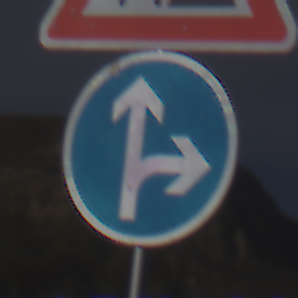
Verkehrszeichen: VorgeschriebeneFahrtrichtungGeradeausOderRechts
Zusatzzeichen oben: Arbeitsstelle
Umgebung: Outdoor, Nature
Tageszeit: MorningAfternoon
Wetter: PartlyCloudy
Licht: Natural
Jahreszeit: NotSpecified
Kontrast: HighContrast